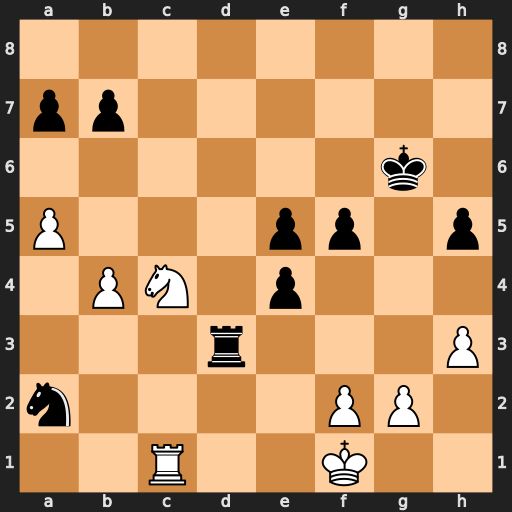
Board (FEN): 8/pp6/6k1/P3pp1p/1PN1p3/3r3P/n4PP1/2R2K2
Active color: w
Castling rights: -
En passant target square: -
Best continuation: Nxe5+ Kf6 Nxd3